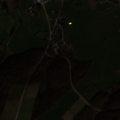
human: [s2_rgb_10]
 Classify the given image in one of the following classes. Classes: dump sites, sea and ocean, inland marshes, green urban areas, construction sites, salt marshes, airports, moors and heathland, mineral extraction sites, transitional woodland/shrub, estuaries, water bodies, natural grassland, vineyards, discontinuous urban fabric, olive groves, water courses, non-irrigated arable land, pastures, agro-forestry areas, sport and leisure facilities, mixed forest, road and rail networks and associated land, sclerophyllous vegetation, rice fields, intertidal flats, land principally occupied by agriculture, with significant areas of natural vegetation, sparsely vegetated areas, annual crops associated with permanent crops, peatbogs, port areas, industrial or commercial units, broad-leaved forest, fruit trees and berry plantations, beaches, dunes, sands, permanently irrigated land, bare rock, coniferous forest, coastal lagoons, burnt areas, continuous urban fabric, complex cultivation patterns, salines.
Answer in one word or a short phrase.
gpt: discontinuous urban fabric, pastures, complex cultivation patterns, broad-leaved forest